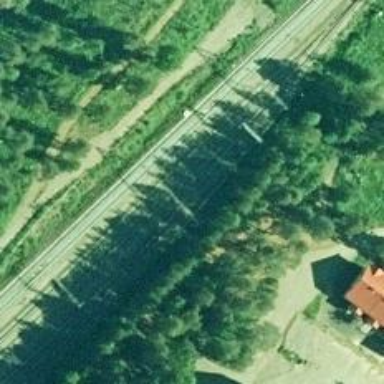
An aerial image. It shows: Wedge used for railway derailment.